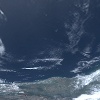
Label: water